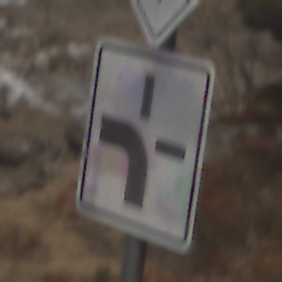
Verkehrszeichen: VerlaufVorfahrtsstrasse1
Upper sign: Vorfahrtsstrasse
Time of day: Midday
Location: Outdoor (Nature)
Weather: PartlyCloudy
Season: NotSpecified
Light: Natural